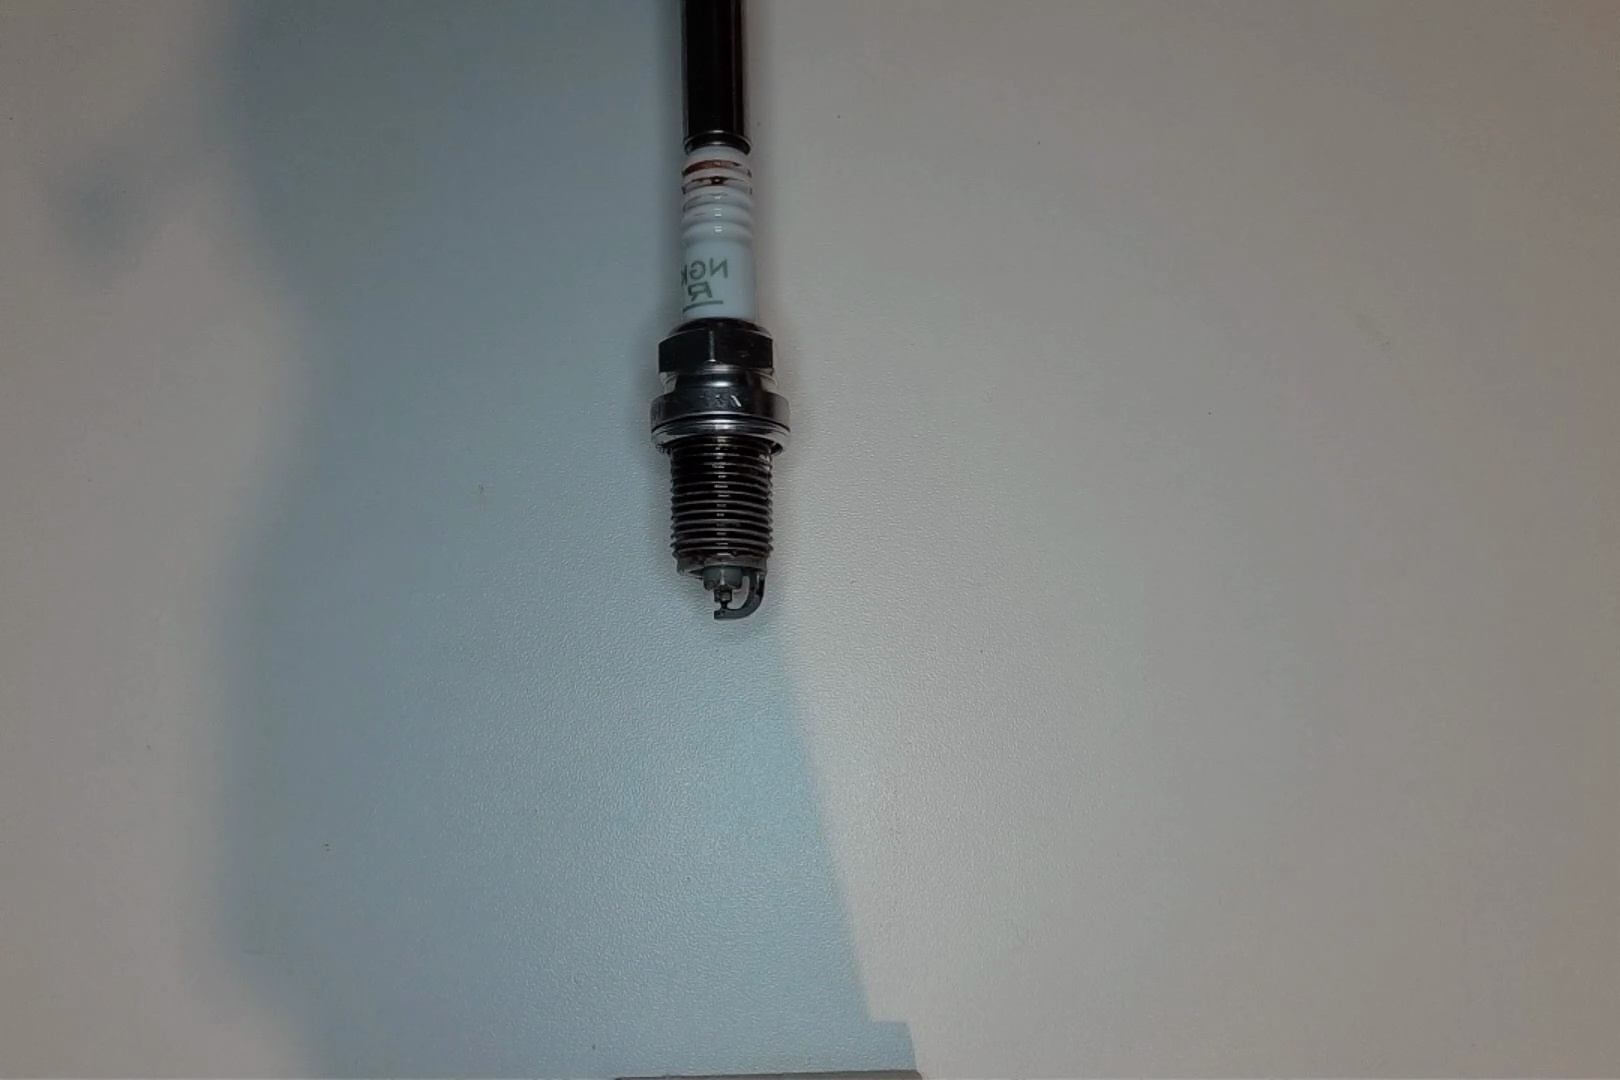
Label: anomaly